Question: So I have a footer made up of a list, these are floating left and after 5 items I want a new line started.
This works in all browsers but not in IE7.
So what I have done is that on the 6 item i.e. first item on second line is added a class..
'''
.liClearLeft { clear: left;}
'''
The problem is that IE7 even though the second line is floating left, the height is off and they are not aligned vertically the same, it seems to depend on the height of the 1st row. So I am guessing I am wondering how in IE7 do I get rows to be aligned vertically as well ?
Code
'''
<div id="footerContainer" class="clearfix">
<div class="container">
<div id="footerMainMenu" class="clearfix">
<asp:Repeater ID="footerMenuRepeater" runat="server" onitemdatabound="FooterMenuRepeaterItemDataBound">
<HeaderTemplate>
<ul id="mainMenuList">
</HeaderTemplate>
<ItemTemplate>
<li class="footerParentSubLists <%# ((FooterMenuItem)Container.DataItem).MenuTitleBoldClass %> <%# Container.ItemIndex == 5 ? "liClearLeft" : string.Empty %>">
<div id="footerMenuDiv">
<a class="footerMenuHeader" href='<%# ((FooterMenuItem)Container.DataItem).CallToActionLink %>'><%# ((FooterMenuItem)Container.DataItem).Title %></a>
</div>
<asp:Repeater ID="subItemRepeater" runat="server">
<HeaderTemplate>
<ul class="footerChildSubList">
</HeaderTemplate>
<ItemTemplate>
<li><a class="footerMenuItems <%# ((FooterMenuItem)Container.DataItem).ArrowClass %>" href="<%# ((FooterMenuItem)Container.DataItem).CallToActionLink %>"><%# ((FooterMenuItem)Container.DataItem).Title %></a>
</li>
</ItemTemplate>
<FooterTemplate>
</ul>
</FooterTemplate>
</asp:Repeater>
</li>
</ItemTemplate>
<FooterTemplate>
</ul>
</FooterTemplate>
</asp:Repeater>
</div>
'''
CSS :
'''
.footerParentSubLists {
float: left;
width: 170px;
max-width: 170px;
margin-right: 20px !important;
}
.footerChildSubList {
margin: 0px;
position: relative;
}
'''
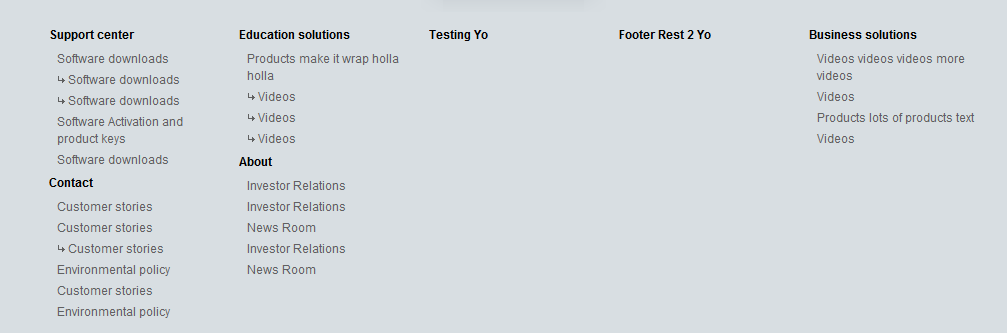
Answer: One solution that seems to work for IE7 is to add a "row" 'li' and 'ul' around every five 'footerParentSubLists'. You can see the effect <URL>. Which uses this test code:
'''
<ul id="mainMenuList">
<li> <!-- row 1 -->
<ul>
<li class="footerParentSubLists">
<div>
<a class="footerMenuHeader">Header 1</a>
</div>
<ul class="footerChildSubList">
<li>
<a>Sub 1.1</a>
</li>
<li>
<a>Sub 1.2</a>
</li>
<li>
<a>Sub 1.3</a>
</li>
</ul>
</li>
<li class="footerParentSubLists">
<div>
<a class="footerMenuHeader">Header 2</a>
</div>
<ul class="footerChildSubList">
<li>
<a>Sub 2.1</a>
</li>
<li>
<a>Sub 2.2</a>
</li>
</ul>
</li>
<li class="footerParentSubLists">
<div>
<a class="footerMenuHeader">Header 3</a>
</div>
</li>
<li class="footerParentSubLists">
<div>
<a class="footerMenuHeader">Header 4</a>
</div>
</li>
<li class="footerParentSubLists">
<div>
<a class="footerMenuHeader">Header 5</a>
</div>
<ul class="footerChildSubList">
<li>
<a>Sub 5.1</a>
</li>
<li>
<a>Sub 5.2</a>
</li>
</ul>
</li>
</ul>
</li>
<li> <!-- row 2 -->
<ul>
<li class="footerParentSubLists">
<div>
<a class="footerMenuHeader">Header 6</a>
</div>
<ul class="footerChildSubList">
<li>
<a>Sub 6.1</a>
</li>
<li>
<a>Sub 6.2</a>
</li>
<li>
<a>Sub 6.3</a>
</li>
</ul>
</li>
<li class="footerParentSubLists">
<div>
<a class="footerMenuHeader">Header 7</a>
</div>
<ul class="footerChildSubList">
<li>
<a>Sub 7.1</a>
</li>
<li>
<a>Sub 7.2</a>
</li>
<li>
<a>Sub 7.3</a>
</li>
</ul>
</li>
</ul>
</li>
</ul>
'''
'''
#mainMenuList {
width: 950px;
}
#mainMenuList li {
float: left;
}
#mainMenuList .footerParentSubLists {
width: 170px;
max-width: 170px;
margin-right: 20px;
}
#mainMenuList .footerParentSubLists li {
float: none;
padding-left: 10px;
}
'''